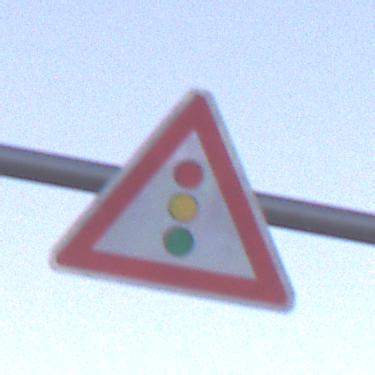
Verkehrszeichen: Lichtzeichenanlage
Umgebung: Outdoor, Nature
Tageszeit: Dusk
Wetter: Clear
Licht: Natural
Jahreszeit: NotSpecified
Kontrast: LowContrast